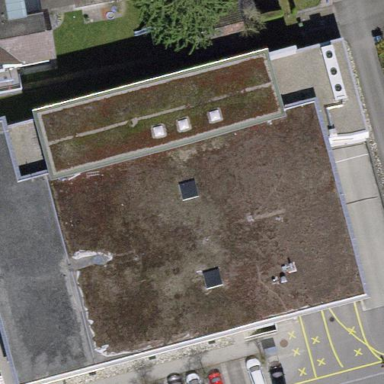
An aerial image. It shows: Supermarket with flat roof building.